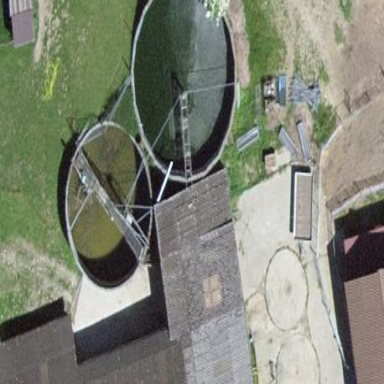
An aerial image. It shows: Building with storage tank.